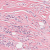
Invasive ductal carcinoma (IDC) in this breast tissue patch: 1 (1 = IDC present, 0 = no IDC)